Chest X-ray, AP view. Patient: 57 years old, sex F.
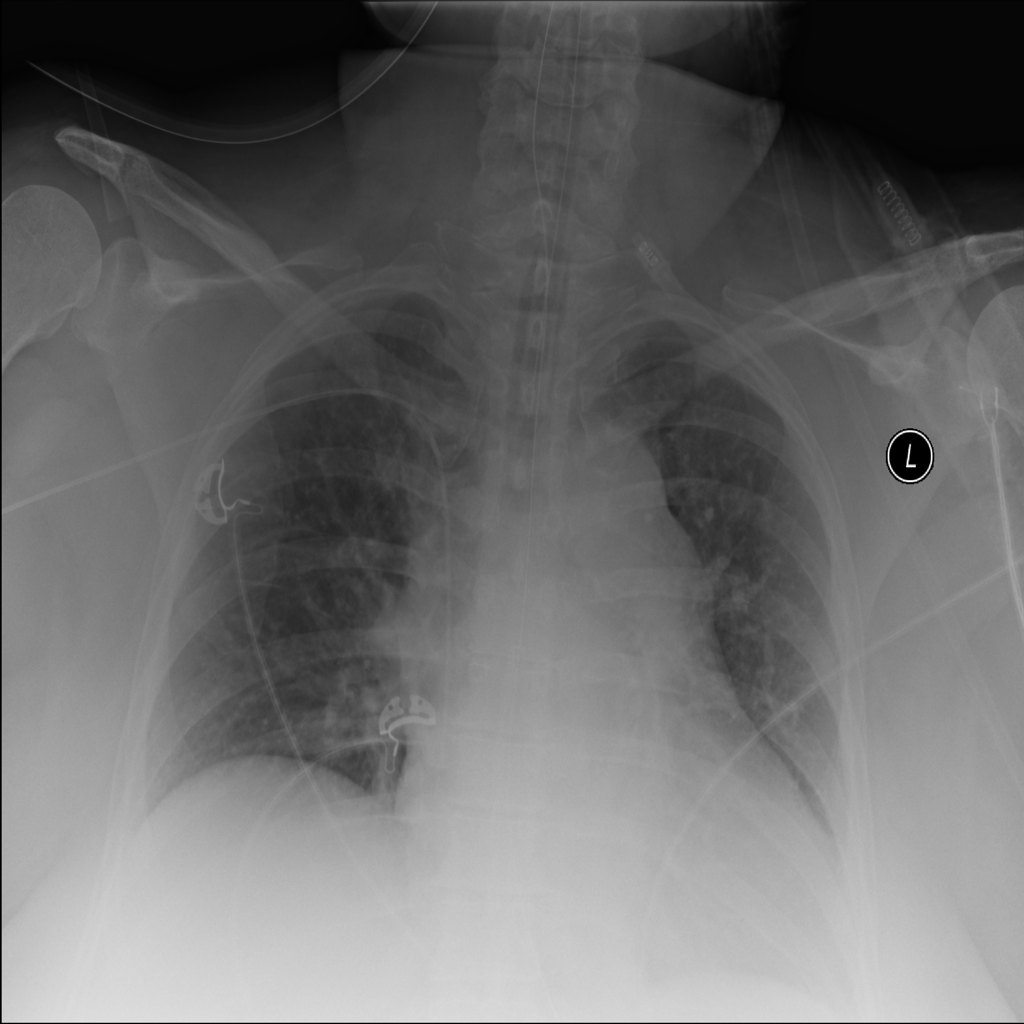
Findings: No Finding